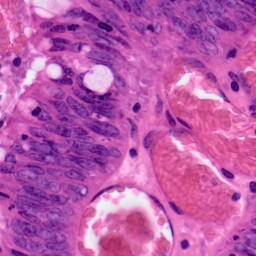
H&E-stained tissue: Colon